Question: I get an error message, when I archive my project. How to fix it? The error is in line number 2.
'''
func random() -> CGFloat{
return CGFloat(CGFloat(arc4random()) / 0xFFFFFFFF)
}
func random(min: CGFloat, max: CGFloat) -> CGFloat{
return random() * (max - min) + min
}
'''

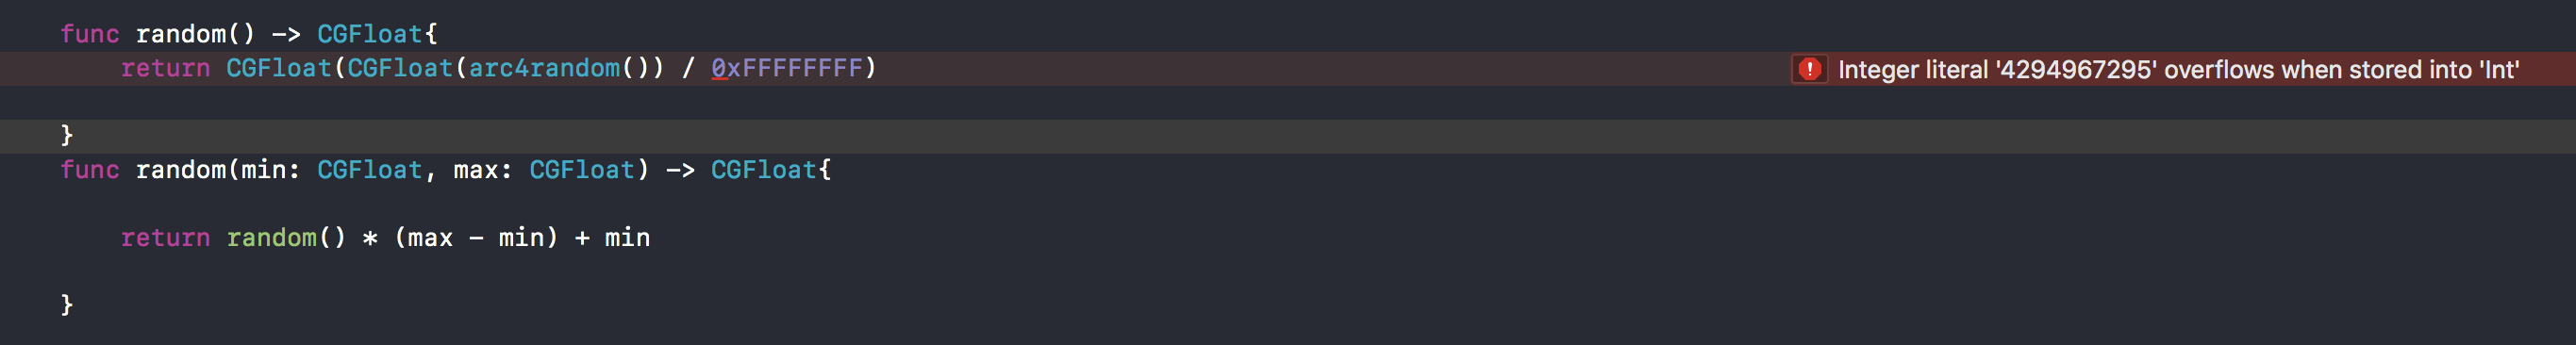
Answer: The compiler considers '0xFFFFFFFF' as an integer literal, but the
value is too large for a (signed) 'Int' on a 32-bit platform.
Choosing the (unsigned) 'UInt32' instead solves the problem:
'''
func random() -> CGFloat{
return CGFloat(arc4random()) / CGFloat(UInt32.max)
}
'''